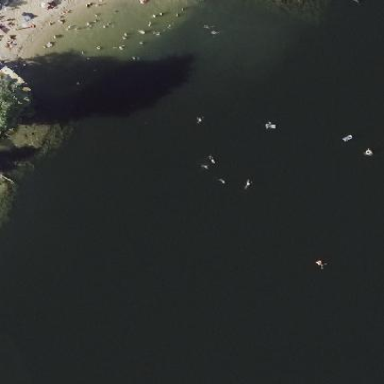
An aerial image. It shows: Swimming area used for leisure and sports activities.